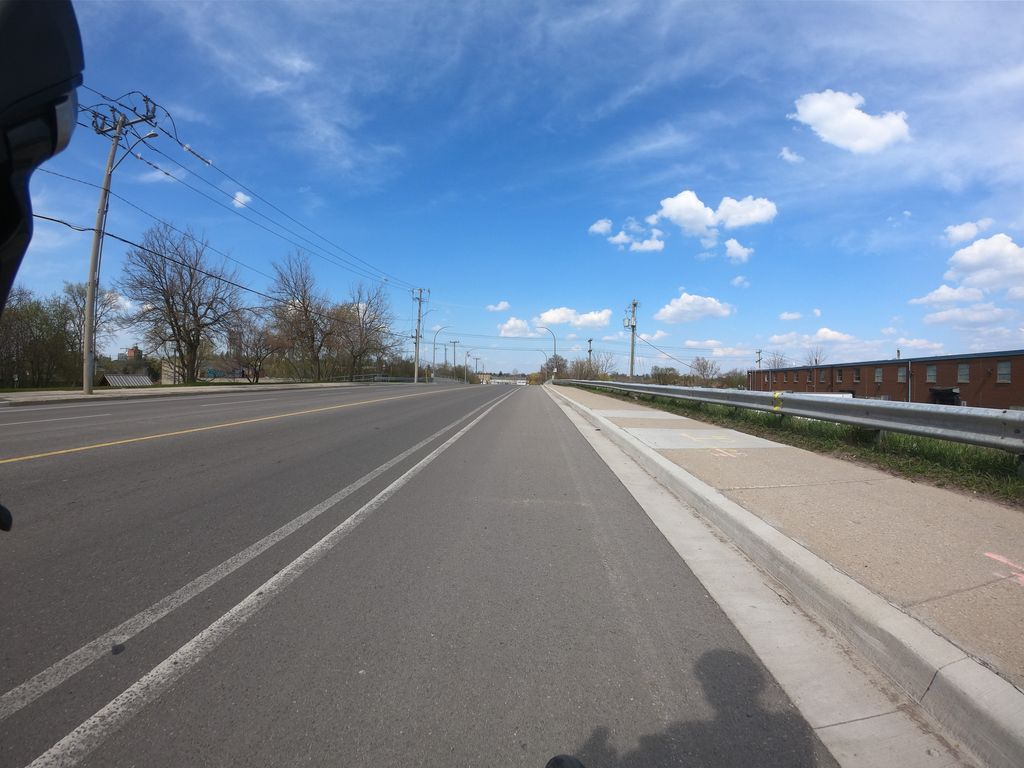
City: kitchener-waterloo